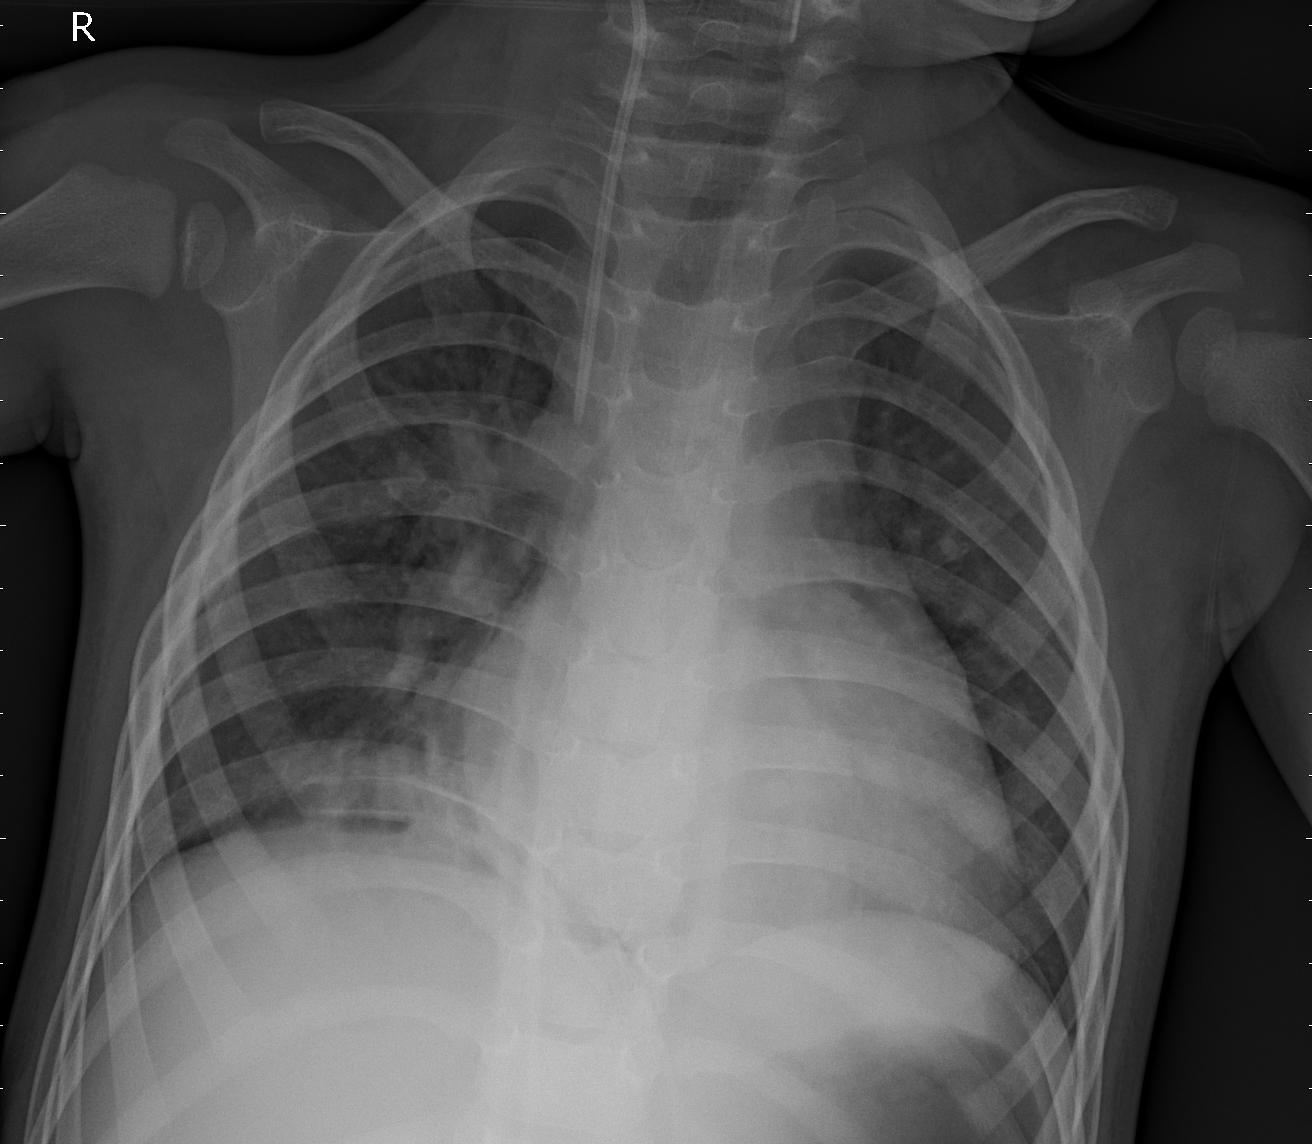
Diagnosis: PNEUMONIA